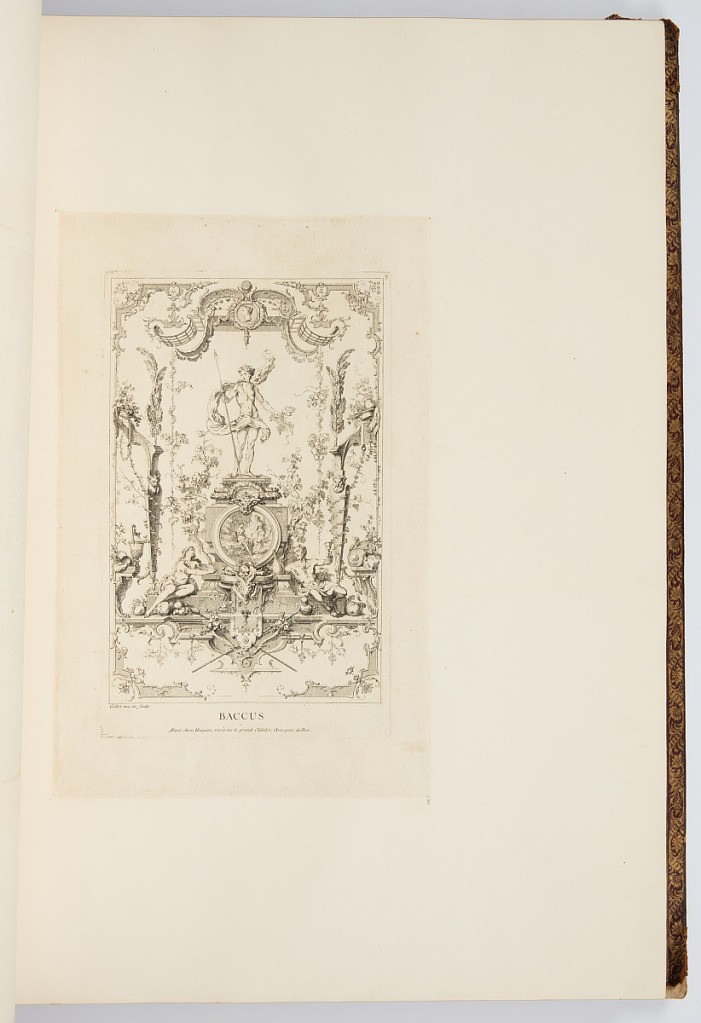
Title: BACCUS
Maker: Claude Gillot, French, 1673–1722
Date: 1729–37
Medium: Etching and engraving on laid paper
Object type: Bound print
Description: Plate of arabesques with the figure of Bacchus at the center under a baldachin. The plate is signed and numbered.